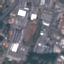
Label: Industrial